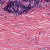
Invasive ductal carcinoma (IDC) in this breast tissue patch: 1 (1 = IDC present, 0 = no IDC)